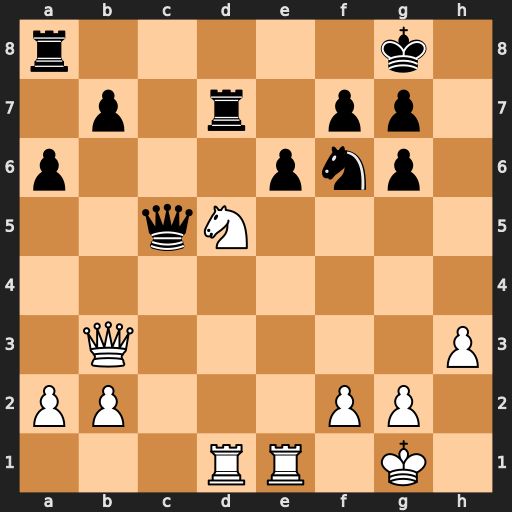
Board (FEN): r5k1/1p1r1pp1/p3pnp1/2qN4/8/1Q5P/PP3PP1/3RR1K1
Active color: w
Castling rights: -
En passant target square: -
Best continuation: Nxf6+ gxf6 Rxd7